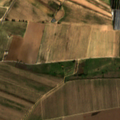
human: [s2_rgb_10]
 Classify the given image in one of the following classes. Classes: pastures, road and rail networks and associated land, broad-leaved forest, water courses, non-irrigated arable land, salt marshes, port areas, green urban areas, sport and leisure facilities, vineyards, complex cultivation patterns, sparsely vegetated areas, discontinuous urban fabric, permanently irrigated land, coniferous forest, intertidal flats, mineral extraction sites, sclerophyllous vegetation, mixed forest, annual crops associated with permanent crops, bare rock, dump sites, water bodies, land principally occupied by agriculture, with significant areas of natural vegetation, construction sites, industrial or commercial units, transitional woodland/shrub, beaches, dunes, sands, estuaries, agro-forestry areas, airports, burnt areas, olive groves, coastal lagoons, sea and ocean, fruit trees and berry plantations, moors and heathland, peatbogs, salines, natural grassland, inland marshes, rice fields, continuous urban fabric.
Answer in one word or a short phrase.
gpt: permanently irrigated land, vineyards, complex cultivation patterns